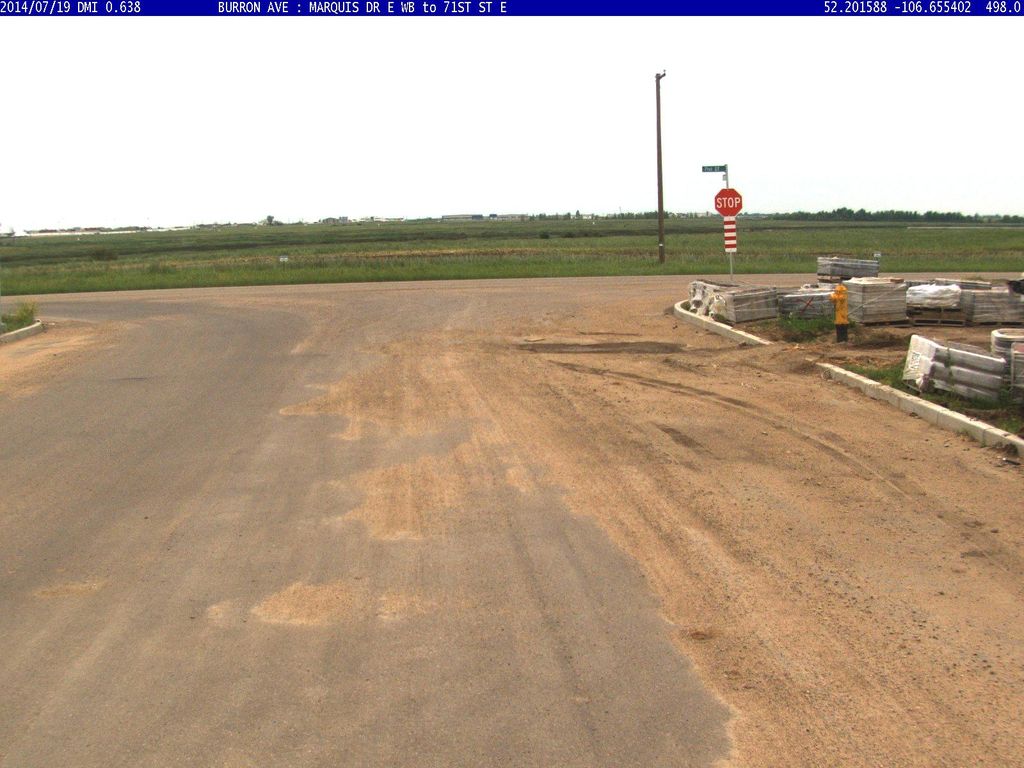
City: saskatoon